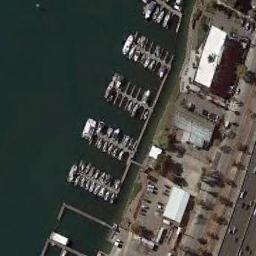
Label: harbor